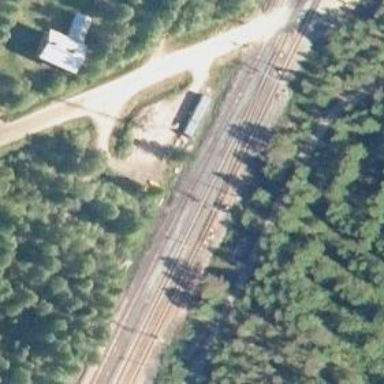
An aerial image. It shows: Railway track with continuous electrified contact line.